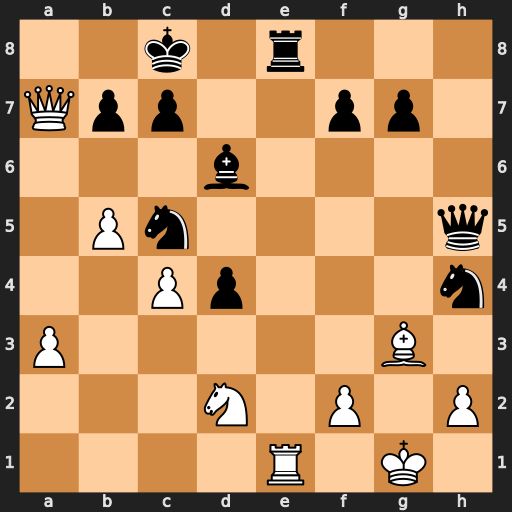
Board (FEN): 2k1r3/Qpp2pp1/3b4/1Pn4q/2Pp3n/P5B1/3N1P1P/4R1K1
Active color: w
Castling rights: -
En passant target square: -
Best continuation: Qa8+ Kd7 Qxe8#